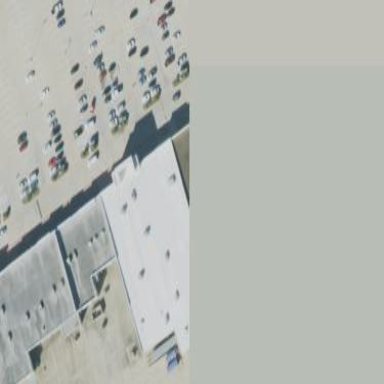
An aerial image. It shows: Retail building.